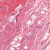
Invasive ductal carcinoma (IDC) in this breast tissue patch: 0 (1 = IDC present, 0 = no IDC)